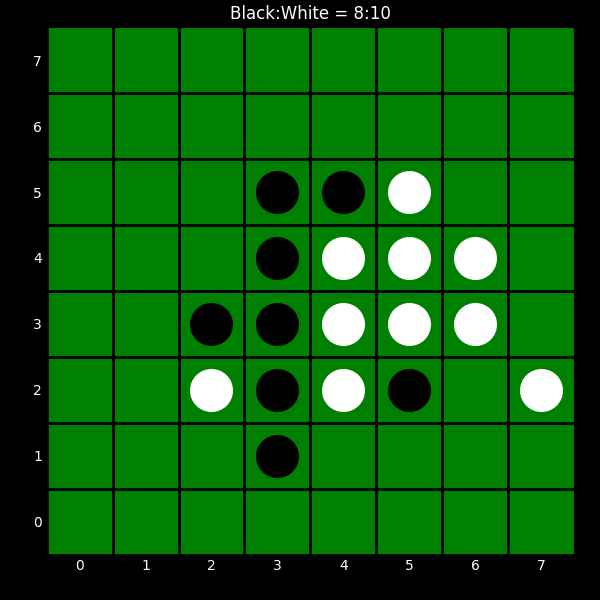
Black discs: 8
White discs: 10